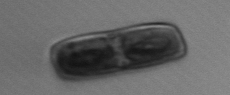
Label: Ephemera